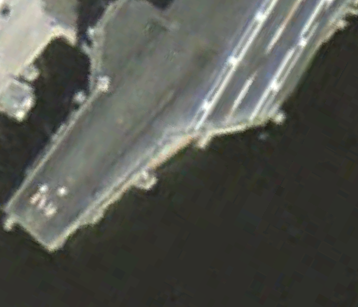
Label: aircraft_carrier